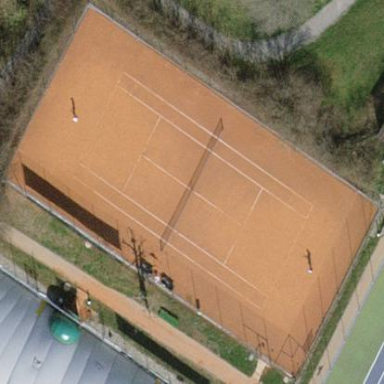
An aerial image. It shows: Clay tennis court on the leisure land pitch.